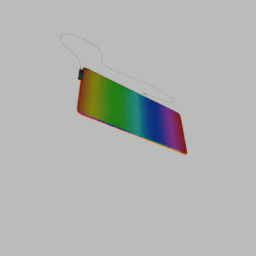
Label: electronics